Question: So I set up a little app that I would like to use to download A folder from my public Dropbox folder and all the content within that to a vm.
If I try:
'''
var publicFolder = dropBoxStorage.GetFolder("/Public");
string targetFile = @"C:\Users\Michael\";
dropBoxStorage.DownloadFile(publicFolder,@"WS",targetFile);
'''
WS if the Folder with all the content that I would like to download.
However when i run the code I get:

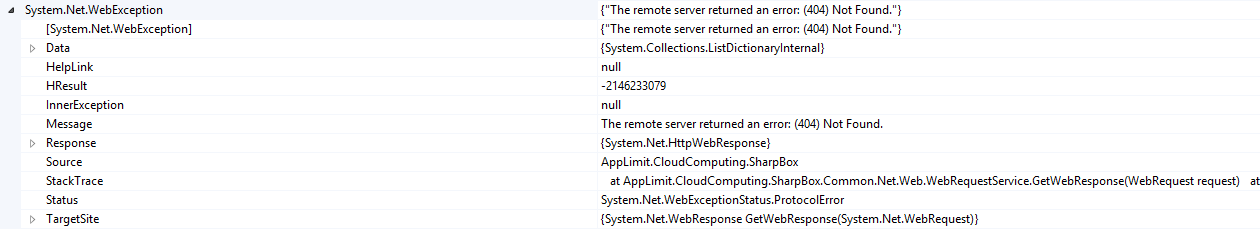
Answer: SharpBox does not support downloading folders.
I took the time and wrote a function which should download the folder recursively. (haven't tested it though).
'''
string remoteDirName = @"/Public/WS";
string targetDir = @"C:\Users\Michael\";
var remoteDir = dropBoxStorage.GetFolder(remoteDirName);
public static DownloadFolder(CloudStorage dropBoxStorage,ICloudDirectoryEntry remoteDir, string targetDir)
{
foreach (ICloudFileSystemEntry fsentry in remoteDir)
{
if (fsentry is ICloudDirectoryEntry)
{
DownloadFolder(dropBoxStorage, fsentry, Path.Combine(targetDir, fsentry.Name));
}
else
{
dropBoxStorage.DownloadFile(remoteDir,fsentry.Name,Path.Combine(targetDir, fsentry.Name));
}
}
}
'''